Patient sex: M
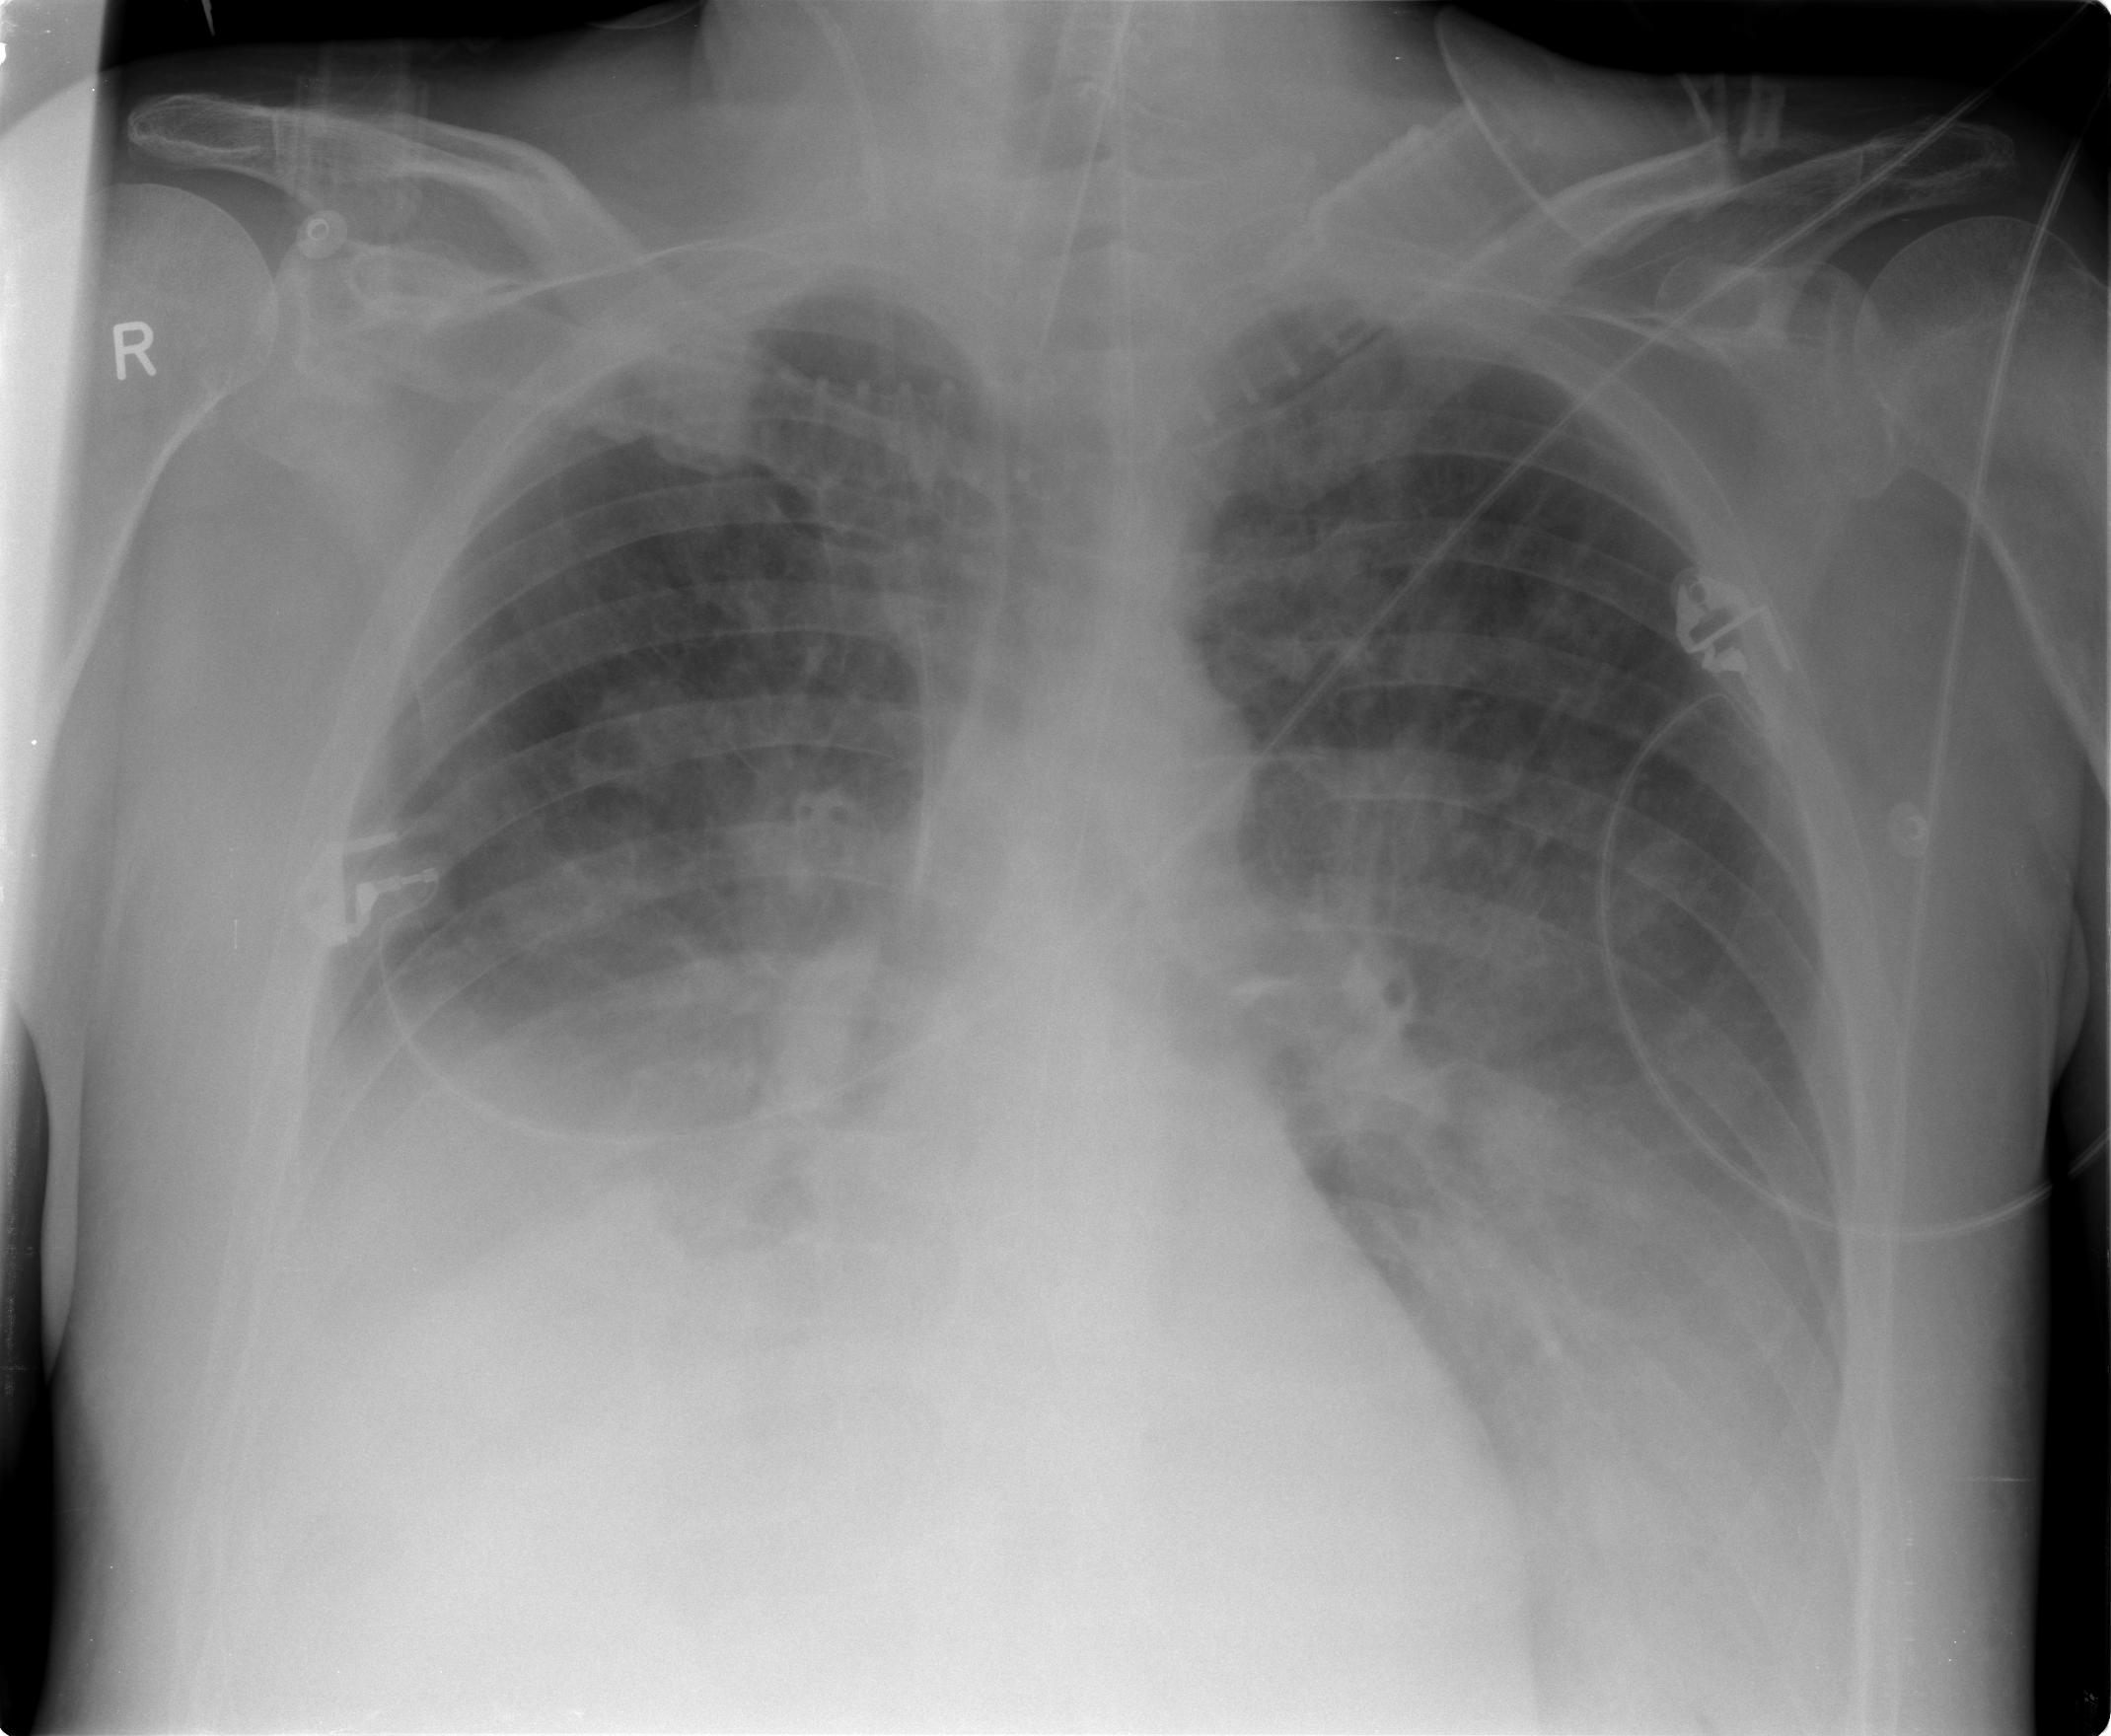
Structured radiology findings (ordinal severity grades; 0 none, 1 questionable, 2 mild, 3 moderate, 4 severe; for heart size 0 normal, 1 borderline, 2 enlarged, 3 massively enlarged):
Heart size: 2
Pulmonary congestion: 3
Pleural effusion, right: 2
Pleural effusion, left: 3
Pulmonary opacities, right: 2
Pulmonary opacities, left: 2
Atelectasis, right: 2
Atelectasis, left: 2